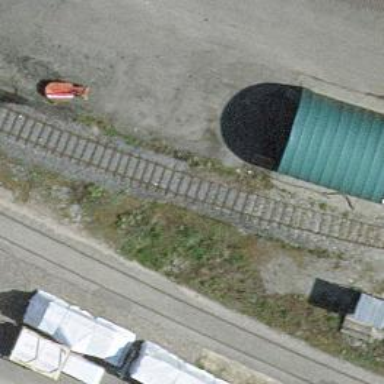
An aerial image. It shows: Railway spur service.